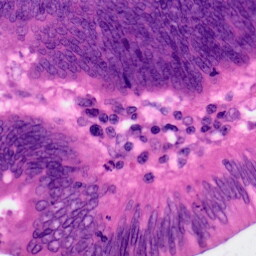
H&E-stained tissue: Colon